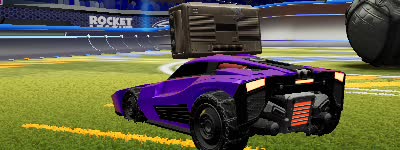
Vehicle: breakout